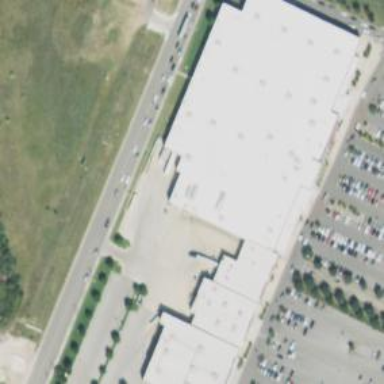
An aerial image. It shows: Retail building housing department store.